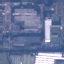
Land use / land cover: Industrial